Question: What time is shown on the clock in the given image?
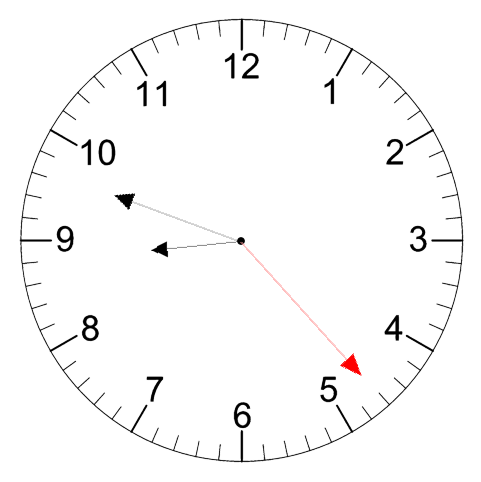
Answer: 08:48:23